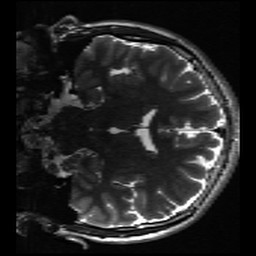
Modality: inplaneT2
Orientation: coronal